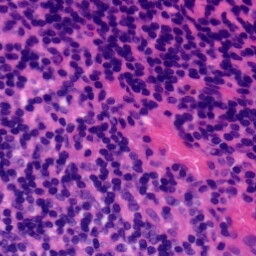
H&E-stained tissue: Tonsil